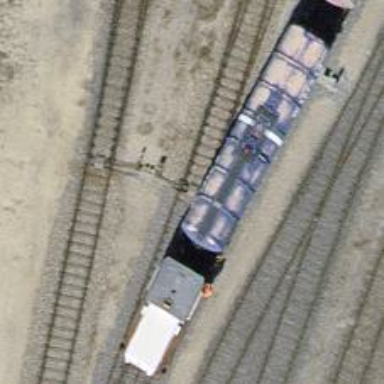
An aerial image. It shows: Railway switch.